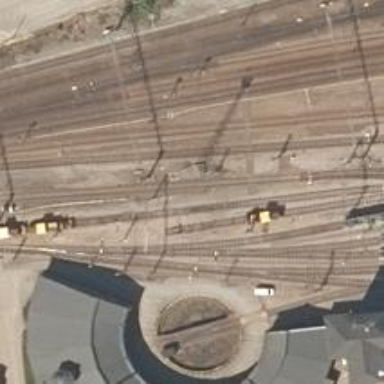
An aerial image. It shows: Continuous railway rail with electrified contact line. It is siding service track.